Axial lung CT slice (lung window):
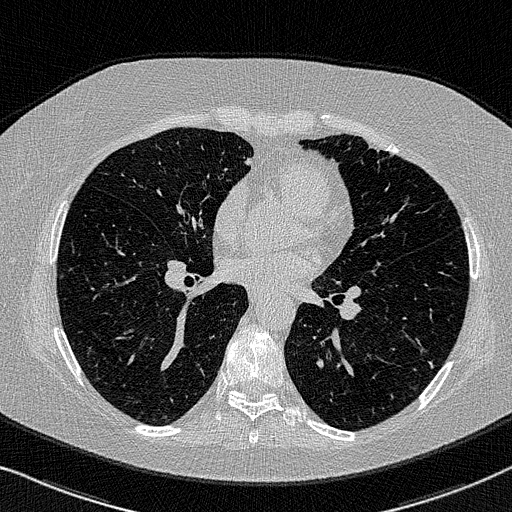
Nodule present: no